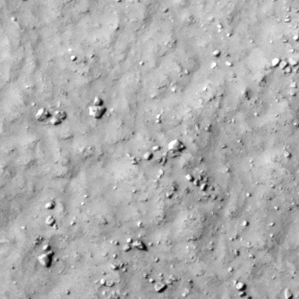
Label: non_frost